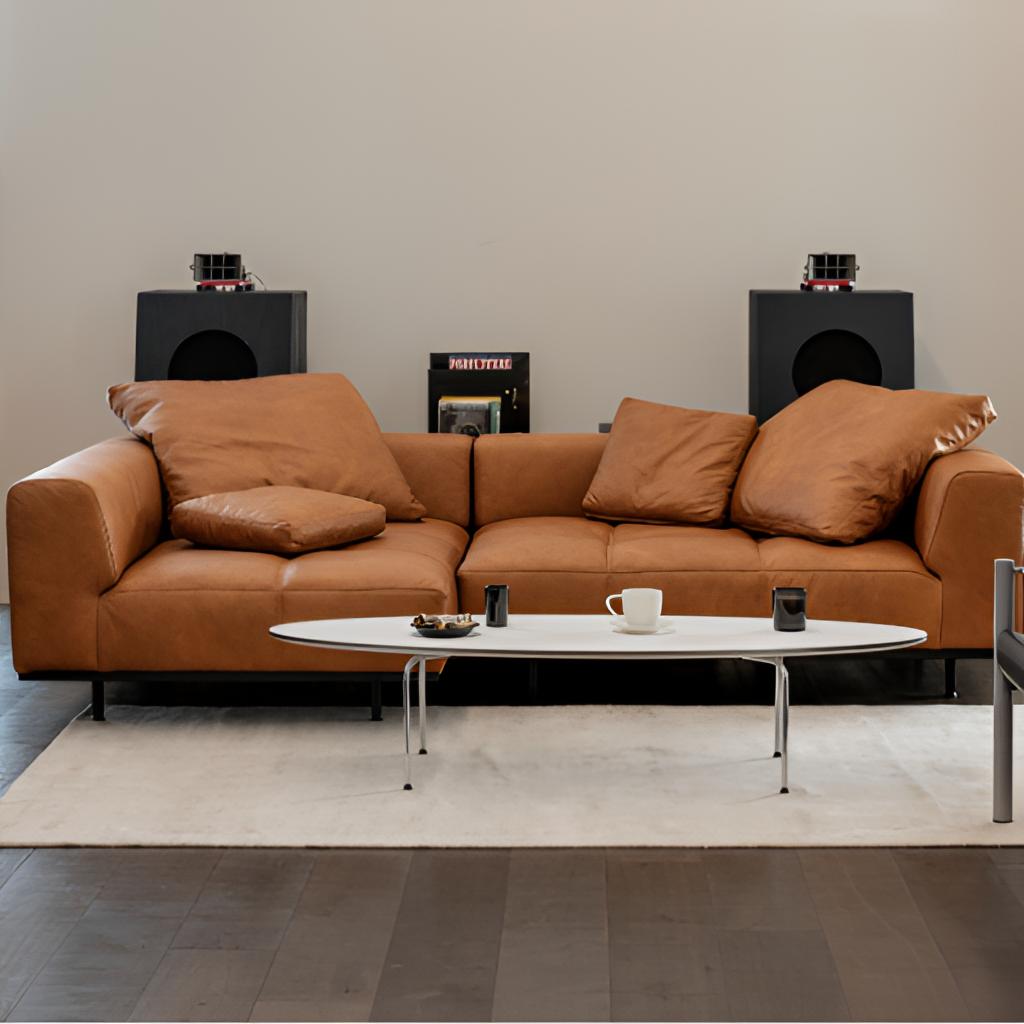
brown leather sectional sofa, living room, contemporary, brown wood flooring, with plank pattern, paint wallpaper, with solid pattern